Here is the wavelet time-frequency representation (scalogram) of a rolling-element bearing's vibration measurement. Classify the bearing condition as one of: normal, inner_race, outer_race, ball.
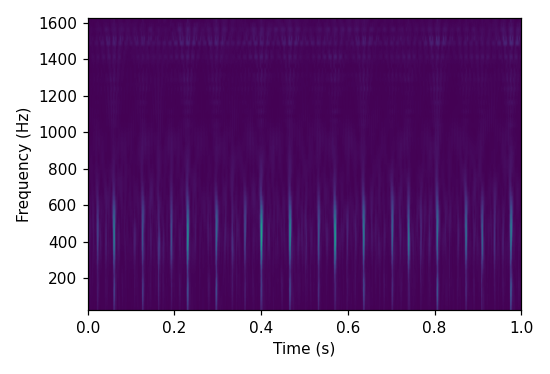
Answer: outer_race